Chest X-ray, PA view. Patient: 15 years old, sex M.
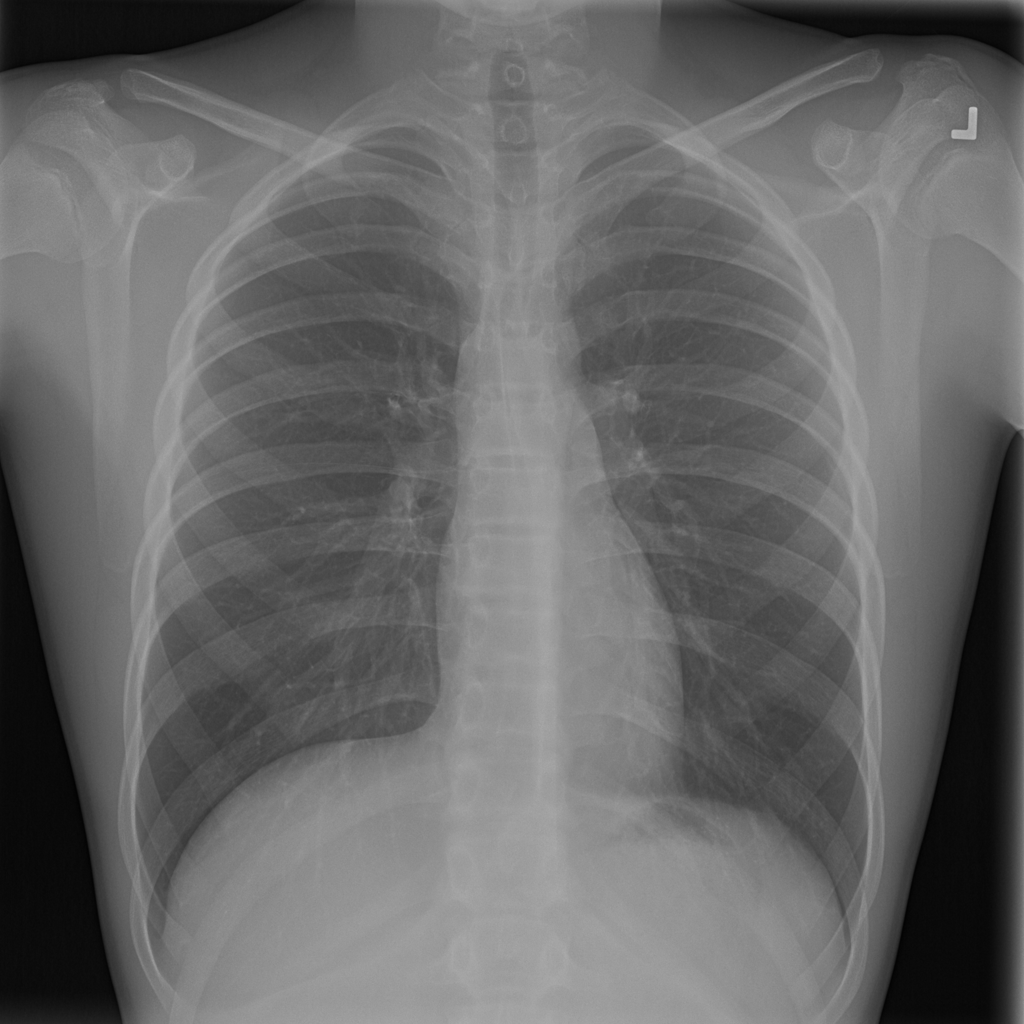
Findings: Infiltration